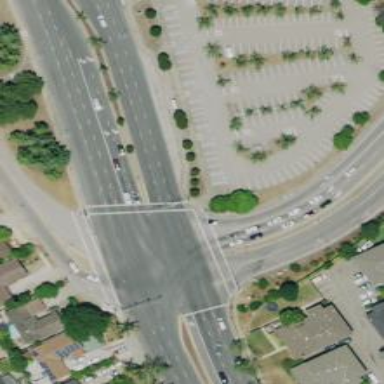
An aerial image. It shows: Solid stop line on the road marking.